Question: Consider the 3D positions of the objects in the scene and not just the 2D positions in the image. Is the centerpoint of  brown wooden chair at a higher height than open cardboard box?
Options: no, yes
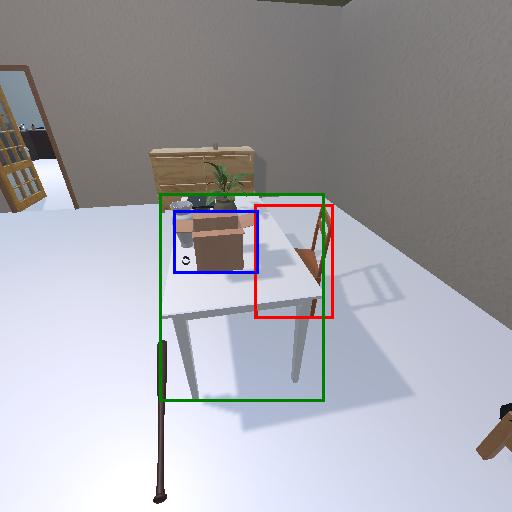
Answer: no